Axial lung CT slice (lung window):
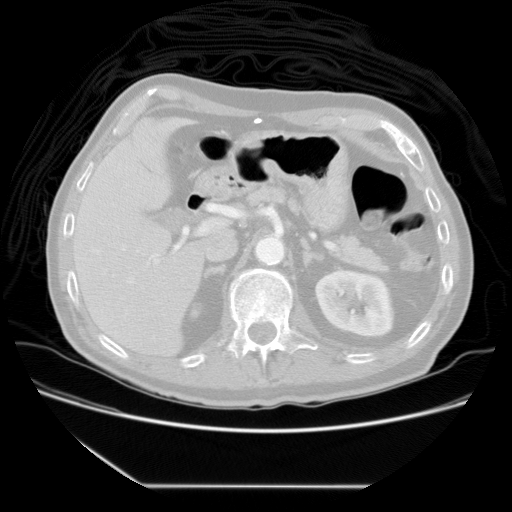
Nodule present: no